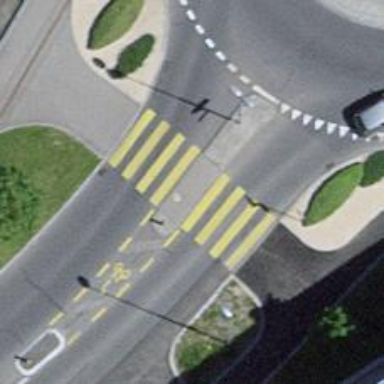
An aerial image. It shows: Primary highway with dedicated cycle lane and separate sidewalks on both sides.